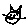
Label: cat